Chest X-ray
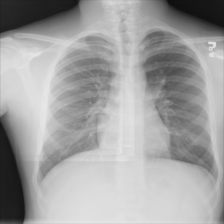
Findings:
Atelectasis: negative
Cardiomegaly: negative
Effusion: negative
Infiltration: positive
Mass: negative
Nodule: negative
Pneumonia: negative
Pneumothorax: negative
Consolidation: negative
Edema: negative
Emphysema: negative
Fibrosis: negative
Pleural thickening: negative
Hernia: negative